Question: When one fragment A is changed to another fragment B, it will call 'onCreate()' and some other functions to do initialization. After the 'Fragment' has changed, the fragments near the current fragment also will be initialized. For example: I have 5 fragments A, B, C, D, E. The current fragment is A. When I change to D, D along with C and E will be initialized. My Problem is:
Some codes are very slow to execute so I want to initialize a part of the data instead of ALL of the data. That is, when the fragment is visible, then some data will be initialized. When its not the current fragment, the initialization will be delayed. Here is a pic:

I use these classes:
'''
android.widget.TabHost
android.support.v4.app.Fragment
android.support.v4.app.FragmentActivity
android.support.v4.app.FragmentPagerAdapter
android.support.v4.view.ViewPager
'''
I read the API but there is no method called when the fragment is VISIBLE. So, I think I can do something with 'onTabChanged'. But I don't know how to get the content fragment through 'TabHost'. If I can, then I will call my own function to do initialization.
1. How can I know the fragment is hide or its the current one? OR
2. Can I get the content fragment in TabHost? OR
3. Other ways to delay the initialization.
Here is some code:
'''
public class TabsAdapter extends FragmentPagerAdapter
implements TabHost.OnTabChangeListener,
ViewPager.OnPageChangeListener{
private final Context mContext;
private final TabHost mTabHost;
private final ViewPager mViewPager;
private final ArrayList<TabInfo> mTabs = new ArrayList<TabInfo>();
private static final class TabInfo {
private final Class<?> mClss;
private final Bundle mArgs;
TabInfo(String _tag, Class<?> _class, Bundle _args) {
mClss = _class;
mArgs = _args;
}
}
public TabsAdapter(FragmentActivity activity, TabHost tabHost, ViewPager pager) {
super(activity.getSupportFragmentManager());
mContext = activity;
mTabHost = tabHost;
mViewPager = pager;
mTabHost.setOnTabChangedListener(this);
mViewPager.setAdapter(this);
mViewPager.setOnPageChangeListener(this);
}
/** MainActivity call this func to add tabs */
public void addTab(TabHost.TabSpec tabSpec, Class<?> clss, Bundle args) {
some code
}
public void onPageSelected(int position) {
TabWidget widget = mTabHost.getTabWidget();
int oldFocusability = widget.getDescendantFocusability();
widget.setDescendantFocusability(ViewGroup.FOCUS_BLOCK_DESCENDANTS);
mTabHost.setCurrentTab(position);
widget.setDescendantFocusability(oldFocusability);
Log.i("demo tab","onPageSelected tab change to--------- " + position);
}
}
'''
MainActivity:
/** these code is to create fragment */
'''
FrameLayout tabContact = (FrameLayout) LayoutInflater.from(this).inflate(R.layout.tab_widget, null);
ImageView imgBackContact = (ImageView) tabContact.findViewById(R.id.tab_widget_back_image);
ImageView imgFrontContact = (ImageView) tabContact.findViewById(R.id.tab_widget_front_image);
imgBackContact.setImageResource(R.drawable.ic_tab_contact_normal);
imgFrontContact.setImageResource(R.drawable.ic_tab_contact_selected);
'''
/** these code is to put fragments into TabHost */
'''
mTabsAdapter.addTab(mTabHost.newTabSpec(XXX), A.class, null);
'''
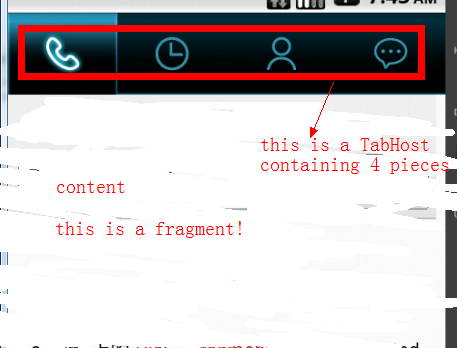
Answer: > My Problem Is: some codes are very slow so I want to initialize a part
of the datas instead of ALL of them.
I hope you're not doing heavy operations on the main UI thread.
> How can I know the fragment is hide or its the current one? OR Can I
get the content fragment in TabHost? OR Other ways to delay the
initialization.
You could use a trick regarding the 'FragmentPagerAdapter'. In your 'onPageSelected' method you could find out which is the current 'Fragment' and call an initialization method on it:
'''
public void onPageSelected(int position) {
//...
Fragment item = getSupportFragmentManager().findFragmentByTag("android:switcher:" + R.id.theIdOfTheViewPager + ":" + position);
if (item != null && item.getView() != null) {
item.initializeStuffForThisFragment();// you need to cast it to your Fragment class
}
}
'''